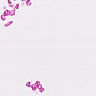
Metastatic tissue present: no